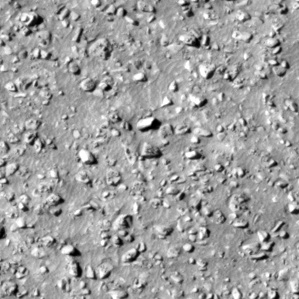
Label: non_frost